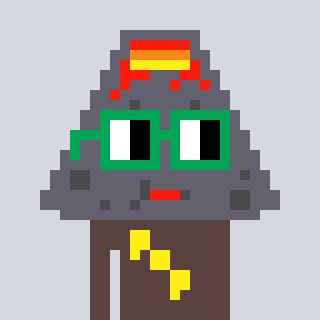
a pixel art character with square green glasses, a volcano-shaped head and a darkbrown-colored body on a cool background